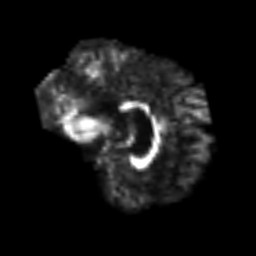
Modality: FA
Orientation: sagittal
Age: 62
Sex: female
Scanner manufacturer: siemens
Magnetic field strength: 3 T
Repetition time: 3.2 s
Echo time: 0.081 s